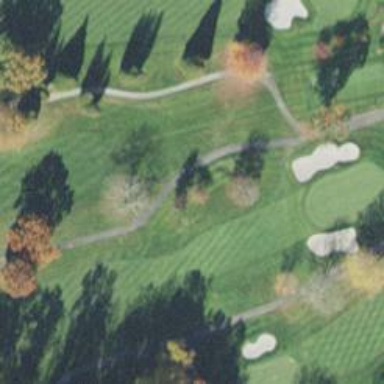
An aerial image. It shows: Path used for both walking and golf.